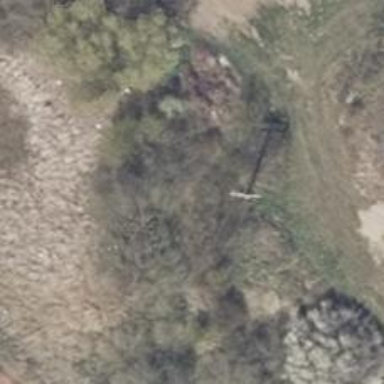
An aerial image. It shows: Minor power line with 3 cables.